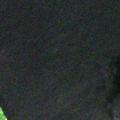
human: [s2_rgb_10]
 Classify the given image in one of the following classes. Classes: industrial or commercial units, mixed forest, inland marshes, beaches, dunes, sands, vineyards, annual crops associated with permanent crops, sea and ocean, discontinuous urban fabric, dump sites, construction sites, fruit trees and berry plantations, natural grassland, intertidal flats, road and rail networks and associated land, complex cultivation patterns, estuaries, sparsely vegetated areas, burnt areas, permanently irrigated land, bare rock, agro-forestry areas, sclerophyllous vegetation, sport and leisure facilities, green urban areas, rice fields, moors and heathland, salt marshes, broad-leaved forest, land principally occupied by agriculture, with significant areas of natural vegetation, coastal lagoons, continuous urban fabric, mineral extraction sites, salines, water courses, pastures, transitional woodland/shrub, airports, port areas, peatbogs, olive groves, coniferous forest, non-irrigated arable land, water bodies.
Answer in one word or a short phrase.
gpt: mixed forest, water bodies